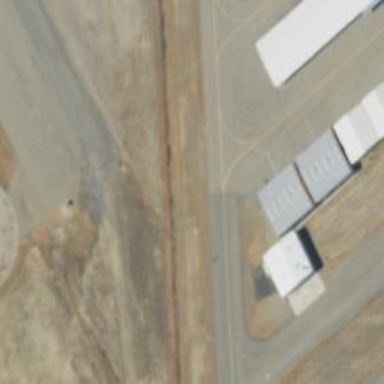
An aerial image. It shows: Image of taxiway at airport.